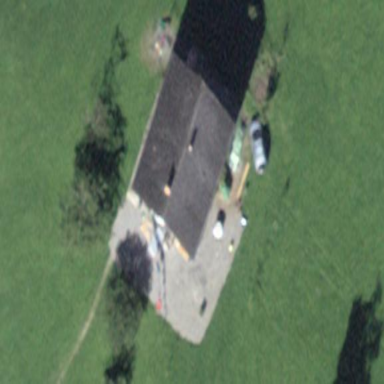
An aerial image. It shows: Building that serves as aerialway station.